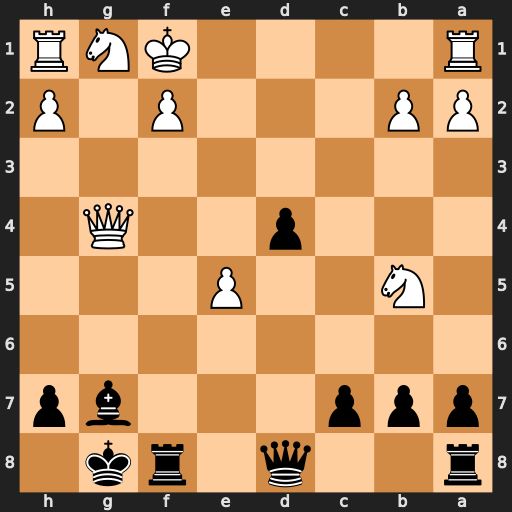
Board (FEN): r2q1rk1/ppp3bp/8/1N2P3/3p2Q1/8/PP3P1P/R4KNR
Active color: b
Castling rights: -
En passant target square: -
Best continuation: Qd5 Nxd4 Qxh1